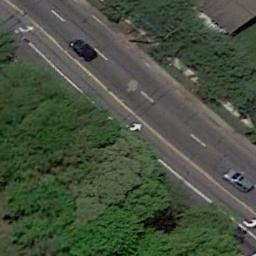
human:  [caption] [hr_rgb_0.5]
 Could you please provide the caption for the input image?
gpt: The left side of the highway is sandy .

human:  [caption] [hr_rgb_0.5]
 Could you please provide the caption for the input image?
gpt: There are large green forests around the freeway and there are two cars on the freeway .

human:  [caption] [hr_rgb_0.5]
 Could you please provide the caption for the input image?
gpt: A straight freeway goes through the forest with many dark green trees and two cars are driving on the freeway .

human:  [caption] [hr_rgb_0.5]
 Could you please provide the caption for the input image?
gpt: The freeway goes through the forest with two cars .

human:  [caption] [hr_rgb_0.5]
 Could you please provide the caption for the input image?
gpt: There are many green trees beside the freeway .